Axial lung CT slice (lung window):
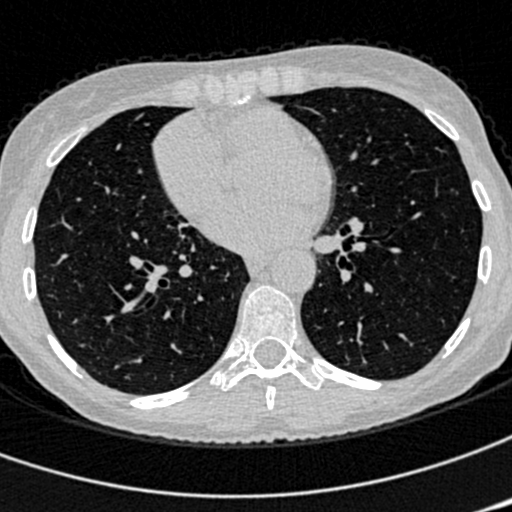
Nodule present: no